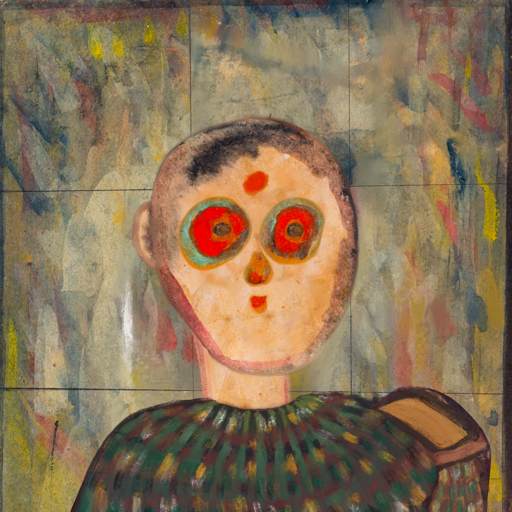
Background: GypsyMother, Head And Neck Front: Childish, Face Front: Sisters, Bust: After_Raid, Hair Front: Blank, Head Accessory: Blank, Second Necklace: Blank, Necklace: Blank, Baby: Blank